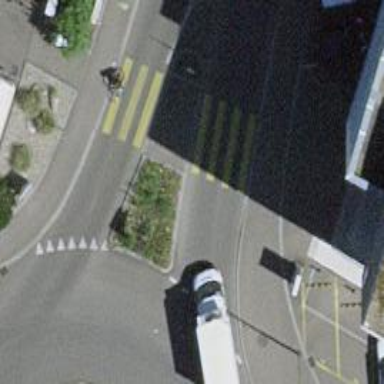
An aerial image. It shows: Uncontrolled zebra crossing with pedestrian island.